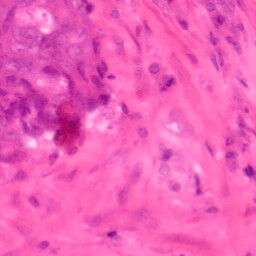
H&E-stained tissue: Colon